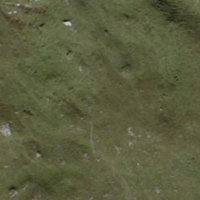
EUNIS habitat code: 23
Species observed at this site:
Silene acaulis
Dryas octopetala